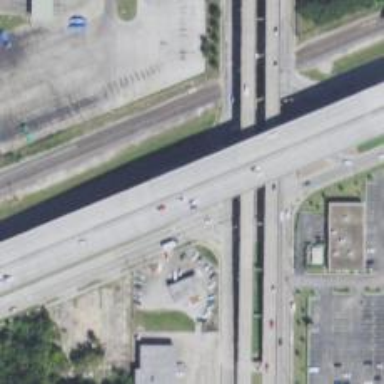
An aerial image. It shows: Trunk link highway.